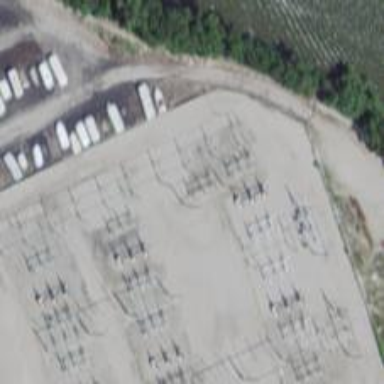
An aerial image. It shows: Switch for power supply.